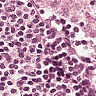
Metastatic tissue present: no